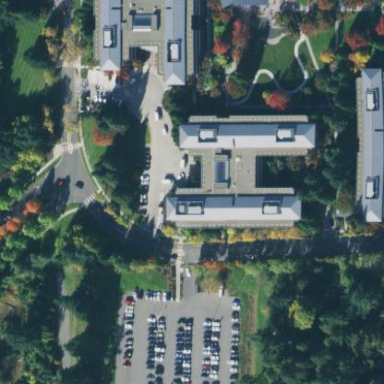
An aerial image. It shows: Commercial building.